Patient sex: F
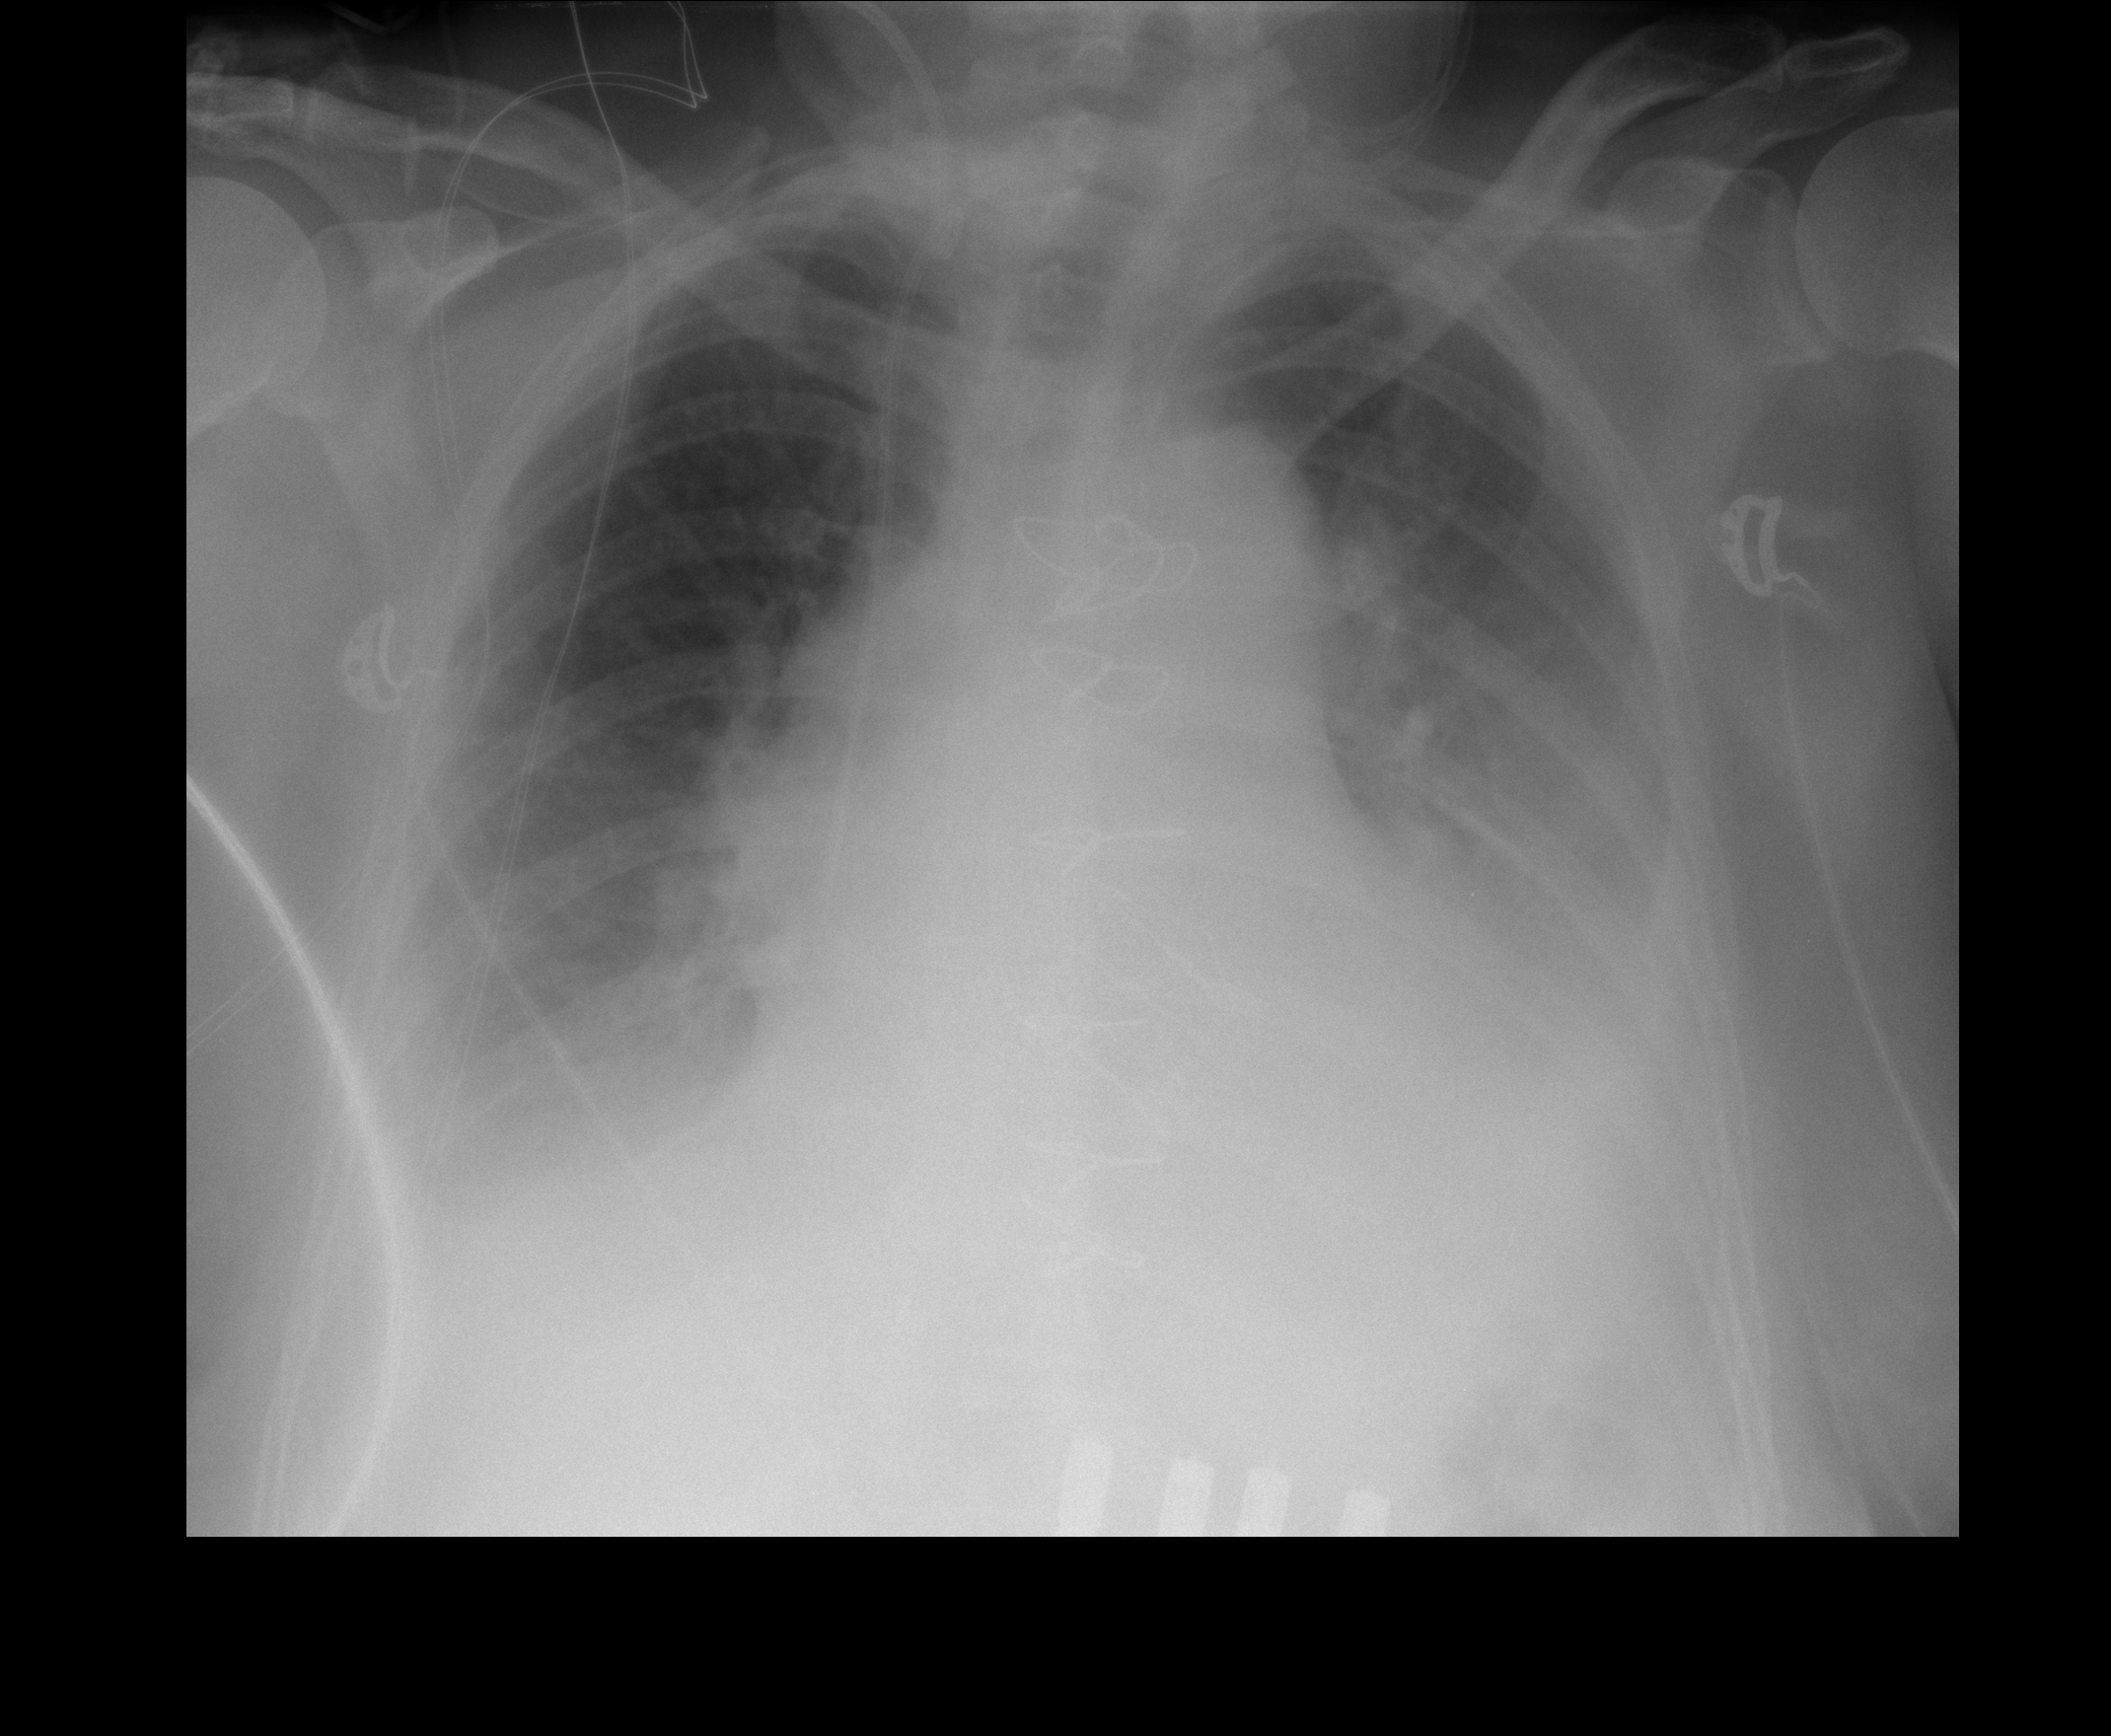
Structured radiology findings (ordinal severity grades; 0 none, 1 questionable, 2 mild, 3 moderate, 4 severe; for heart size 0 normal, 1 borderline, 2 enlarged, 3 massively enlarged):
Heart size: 1
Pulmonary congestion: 1
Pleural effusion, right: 2
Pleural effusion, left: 3
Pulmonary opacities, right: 1
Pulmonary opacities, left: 1
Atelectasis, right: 2
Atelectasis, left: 2